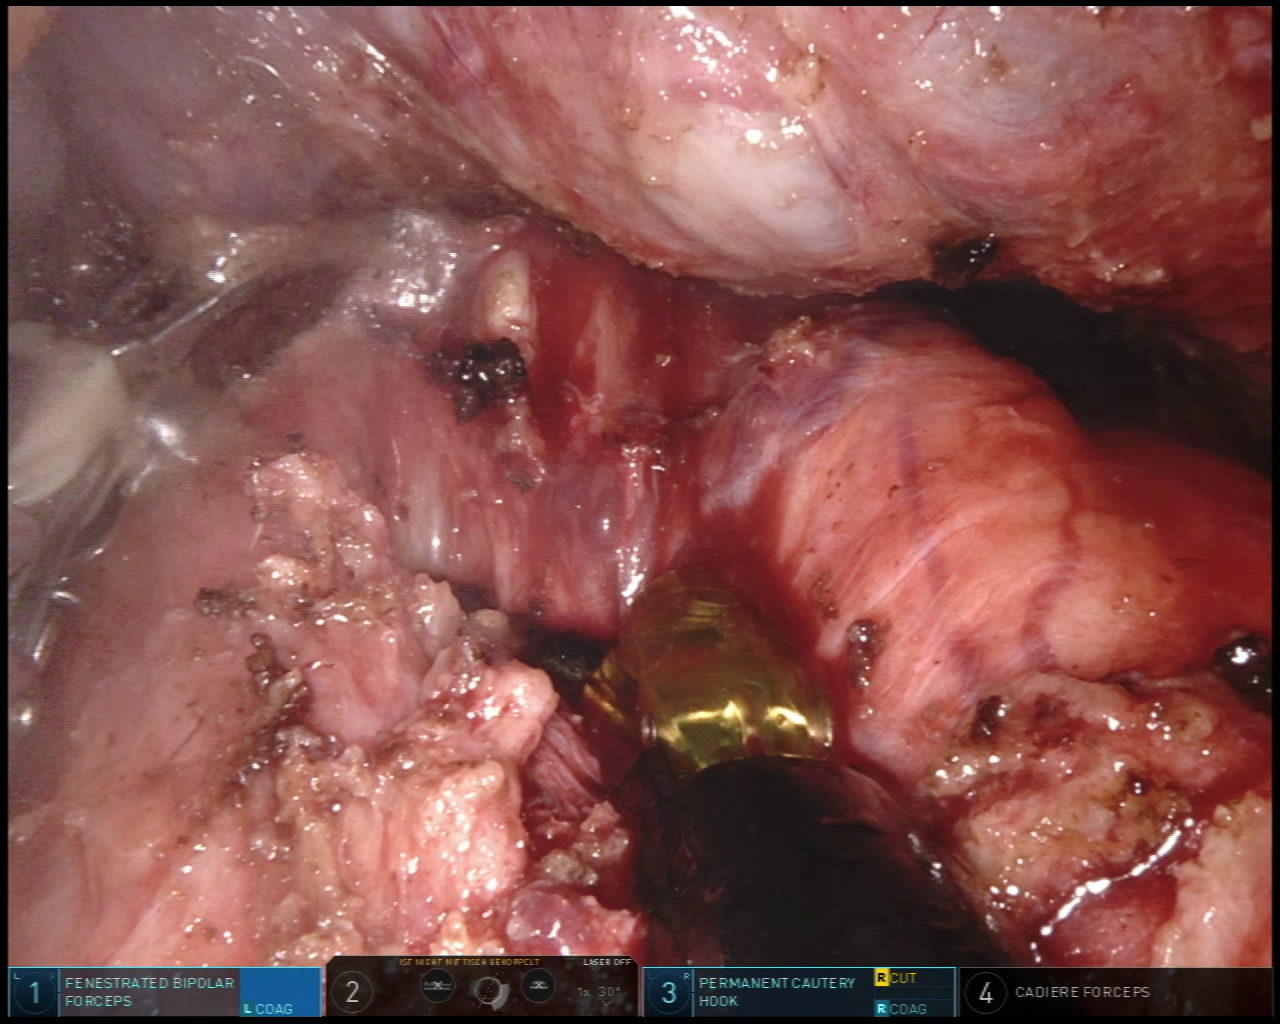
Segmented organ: vesicular_glands
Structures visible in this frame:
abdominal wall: no
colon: no
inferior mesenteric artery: no
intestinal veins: no
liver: no
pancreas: no
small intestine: no
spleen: no
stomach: no
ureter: no
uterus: no
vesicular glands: yes